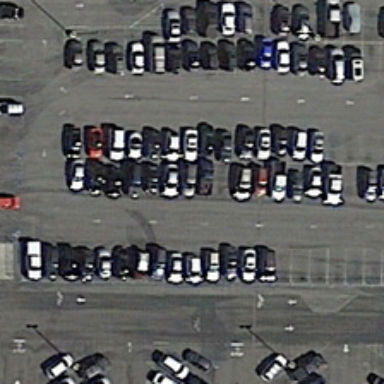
There are plenty of free parking spaces in the parking lot .